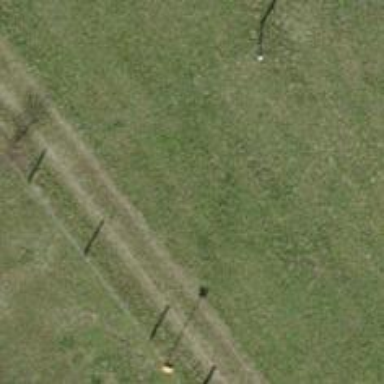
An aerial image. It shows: Pipeline marker.